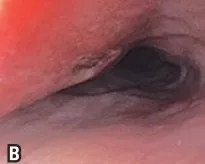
High digestive endoscopy and echoendoscopy. Lateral wall bulging of esophagus wall, with elevated fusiform injury, and ,erosion.
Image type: endoscopy (gi_endoscopy)